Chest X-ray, AP view. Patient: 19 years old, sex M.
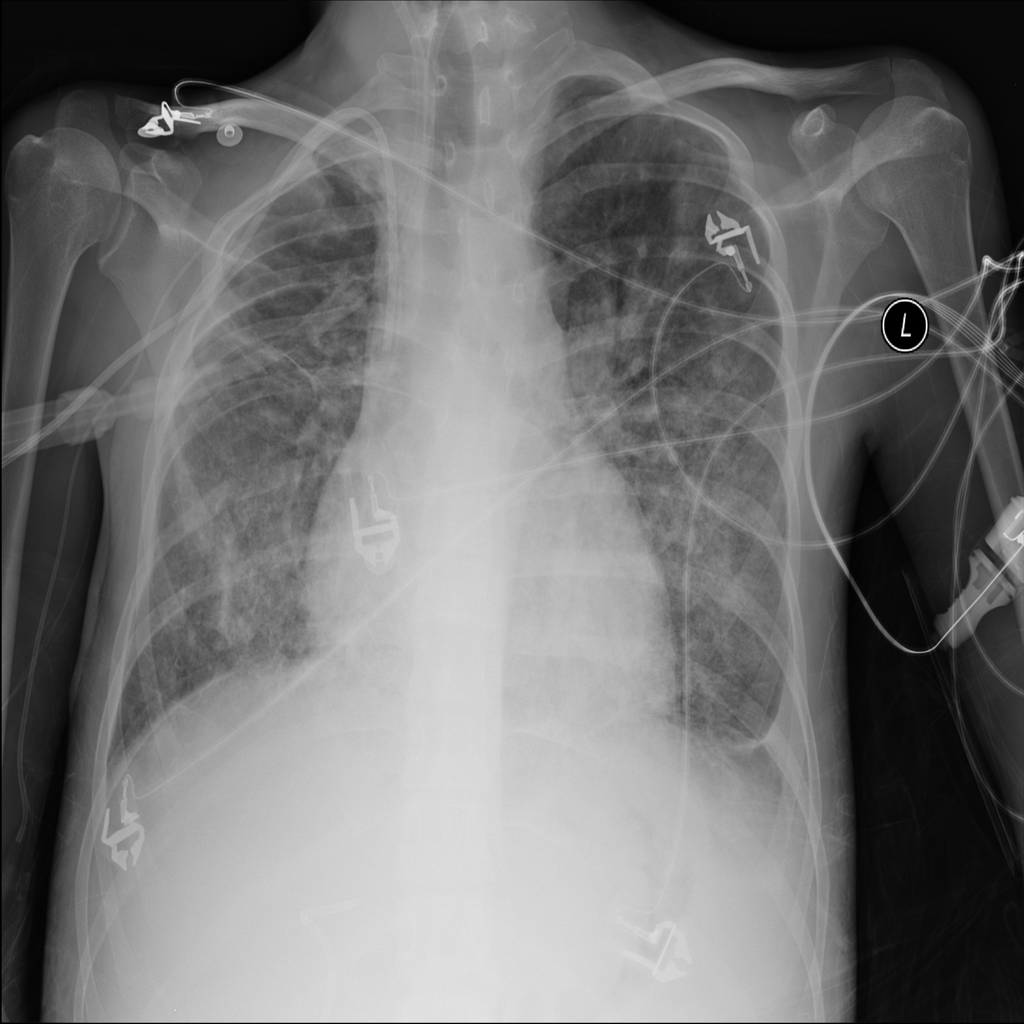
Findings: Atelectasis, Effusion, Infiltration, Nodule